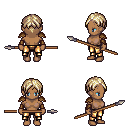
a pixel art fantasy rpg character, female body template, human, dark skin, leather shoulder armor, gold greaves, white blonde parted hairstyle, leather bracers, spear, four views (front, back, left, right), 2x2 character sprite sheet, small pixel art, hard edges, no anti-aliasing